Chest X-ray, AP view. Patient: 19 years old, sex M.
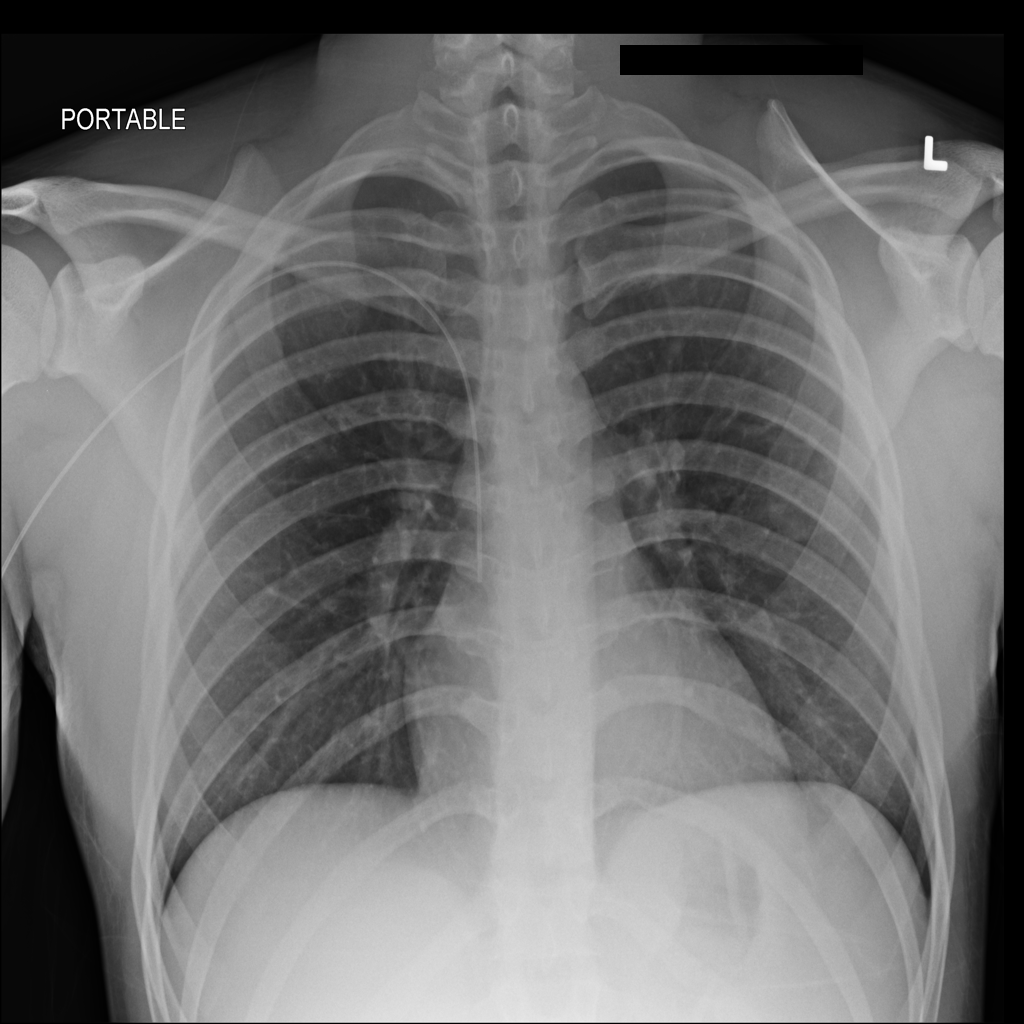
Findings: No Finding